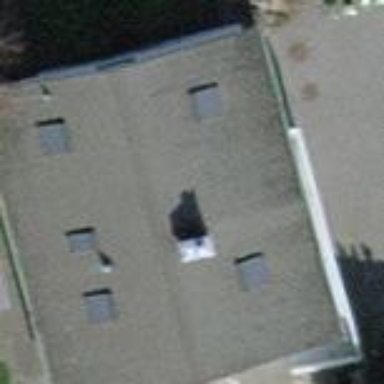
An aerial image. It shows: Building with gabled roof.